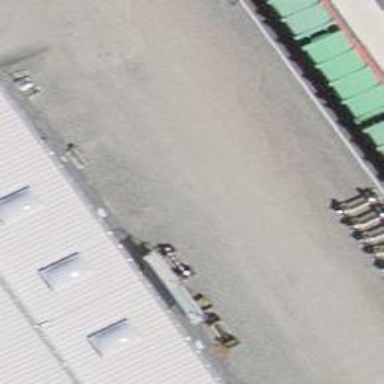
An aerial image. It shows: Yard with one track.